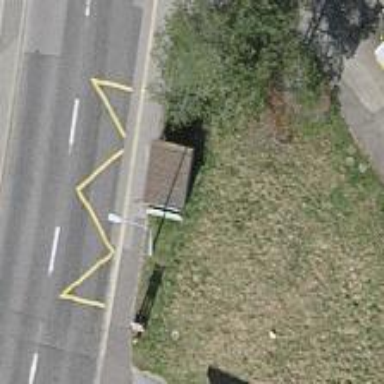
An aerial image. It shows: Bus stop with sheltered platform for public transport.